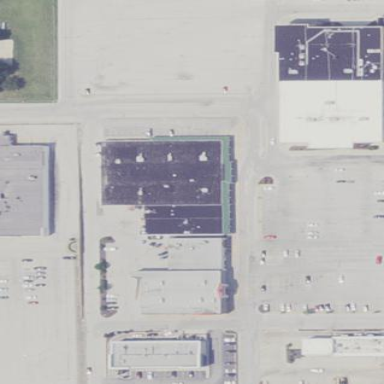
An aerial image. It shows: Retail building.